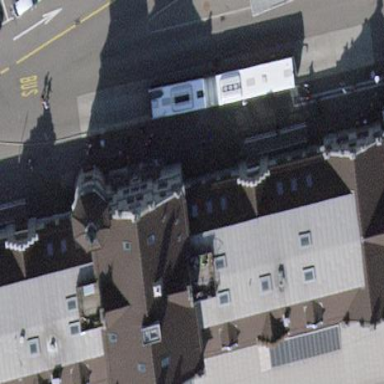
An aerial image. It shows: Train station with gabled roof.